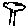
Label: tree